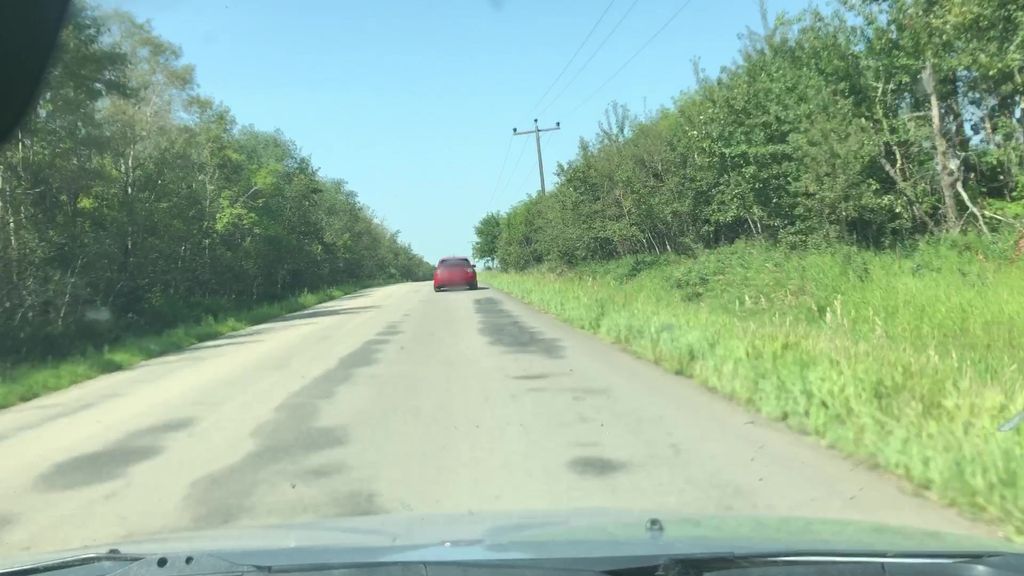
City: edmonton